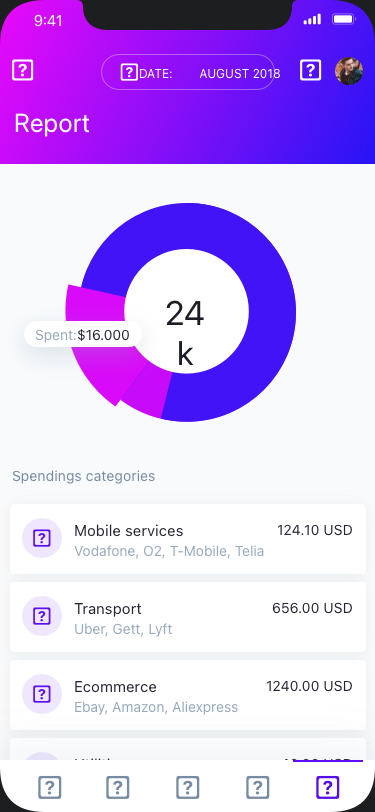
Text in this UI design:

Spendings categories
24k
$16.000
Spent: